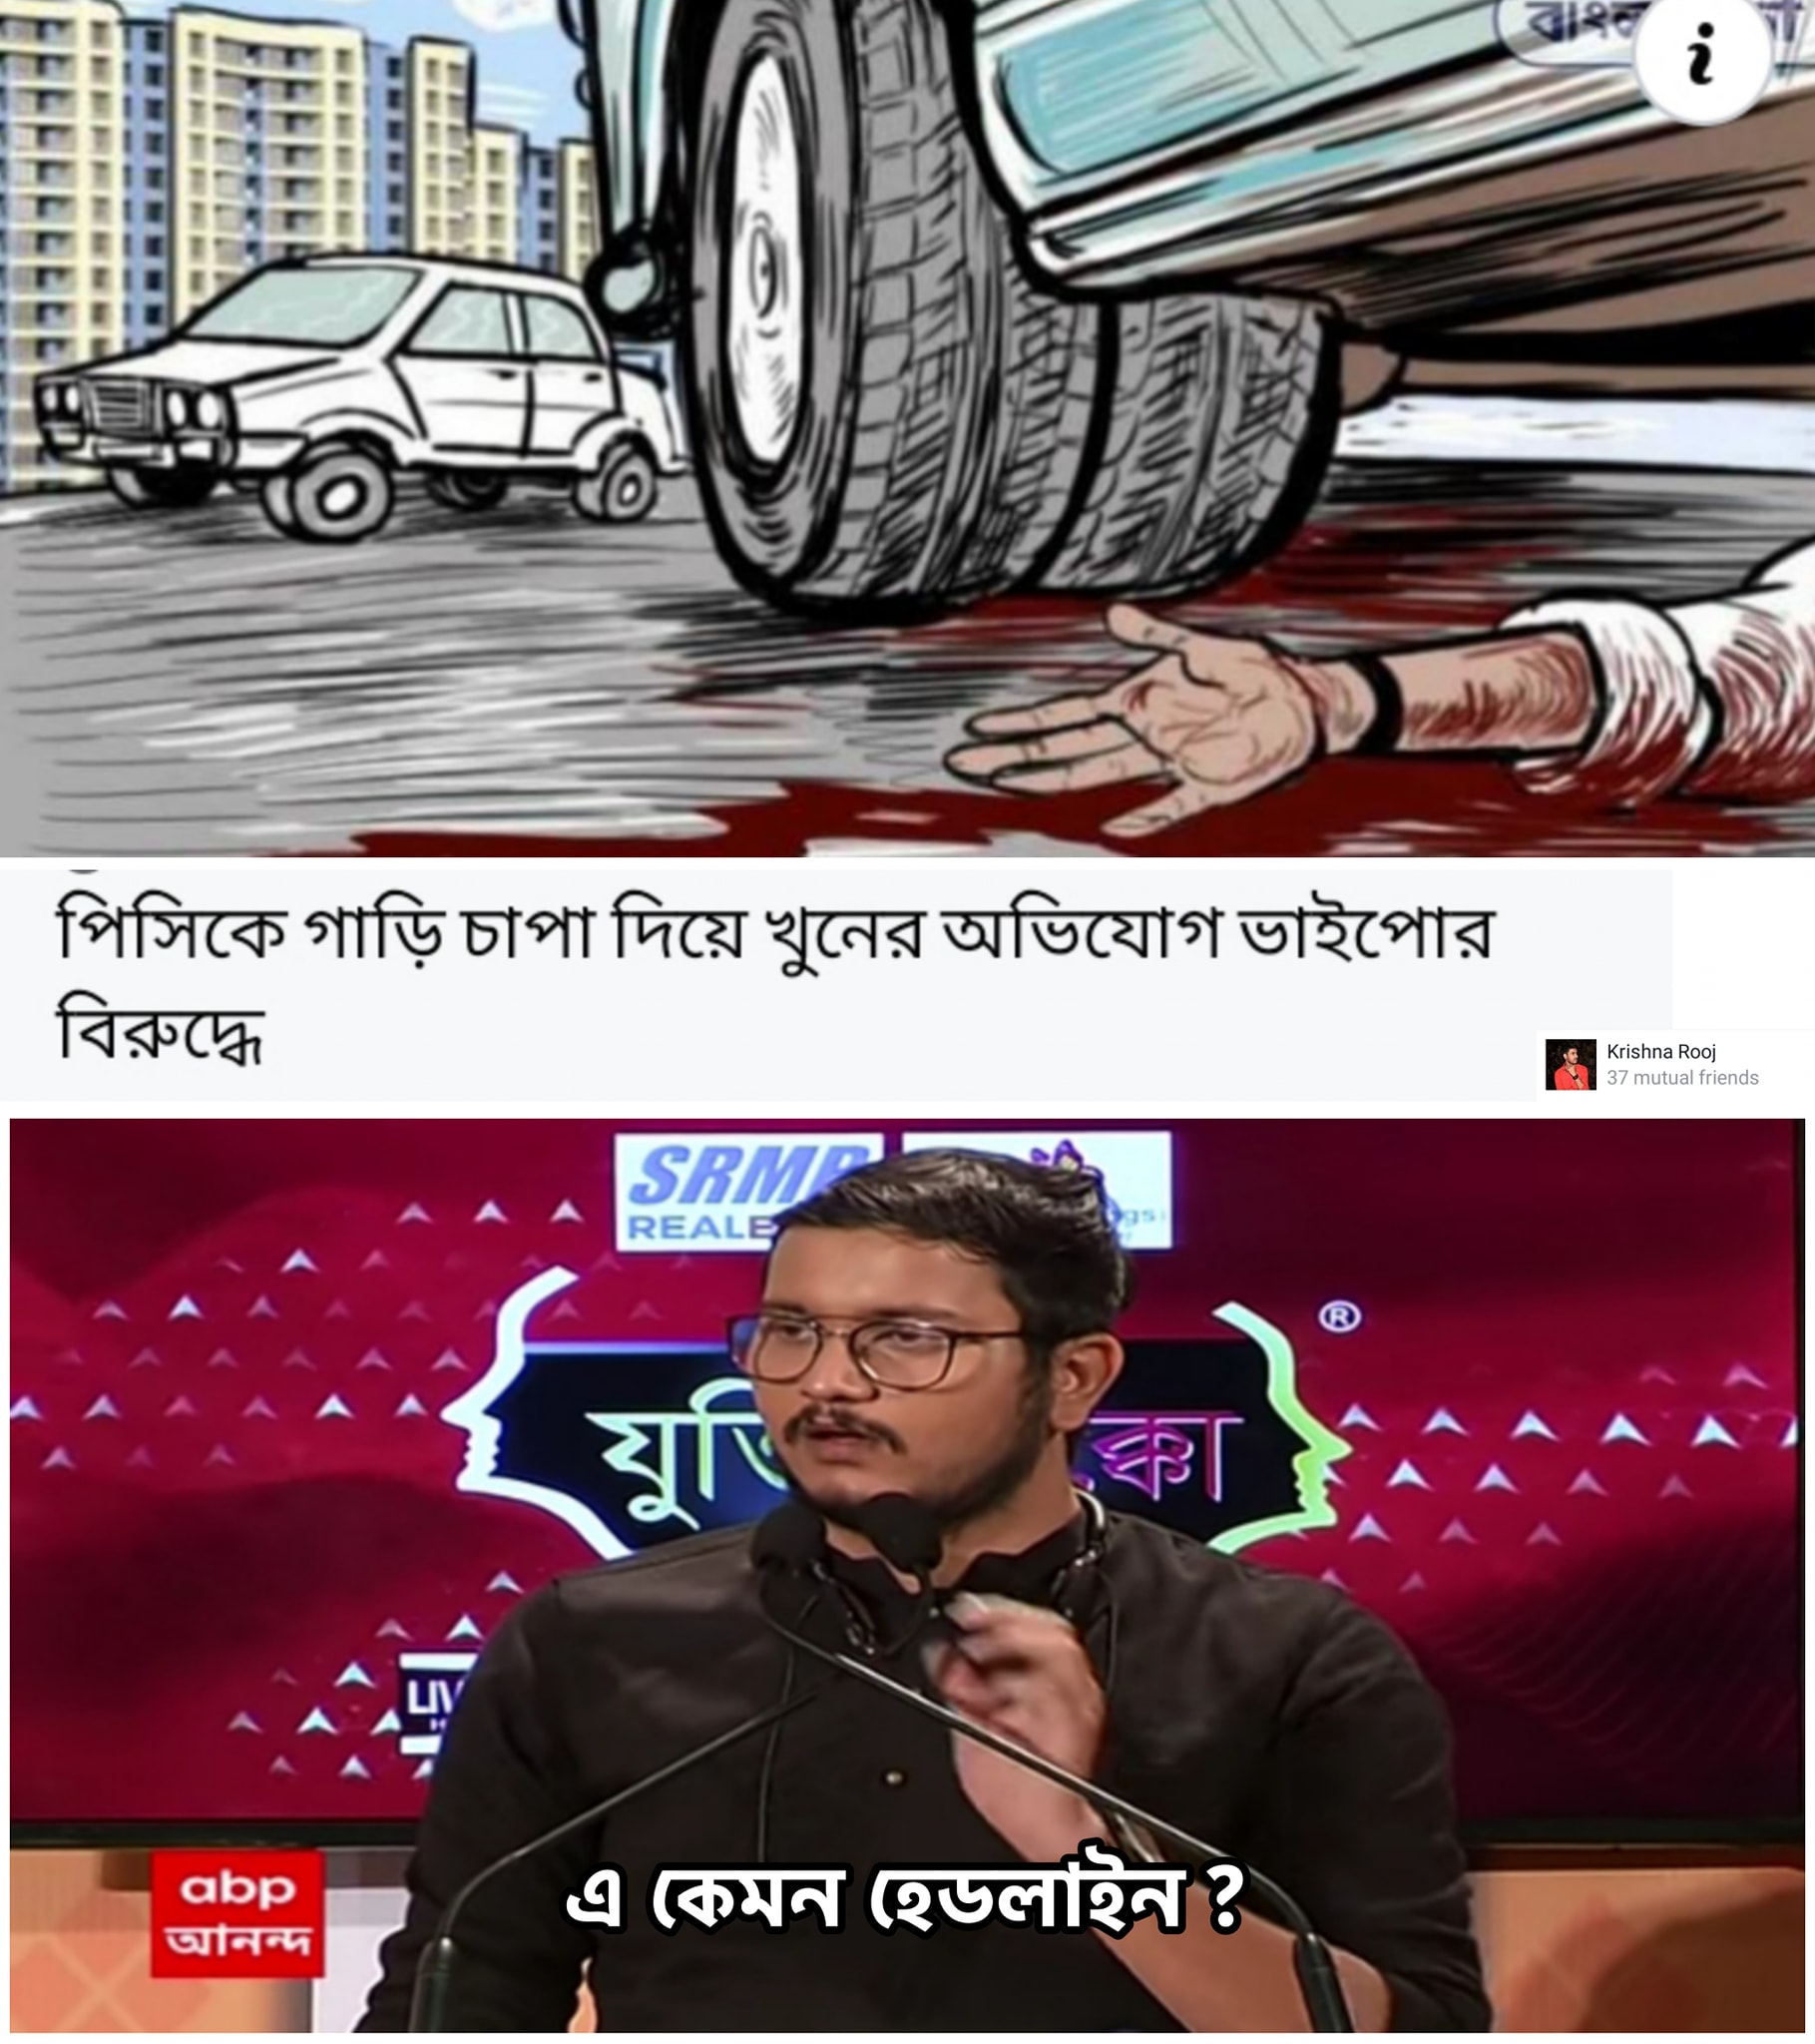
Text: পিসিকে গাড়ি চাপা দিয়ে খুনের অভিযোগ ভাইপোর বিরুদ্ধে এ কেমন হেডলাইন
Label: Hate
Hate category: Political
Targeted group: Organization